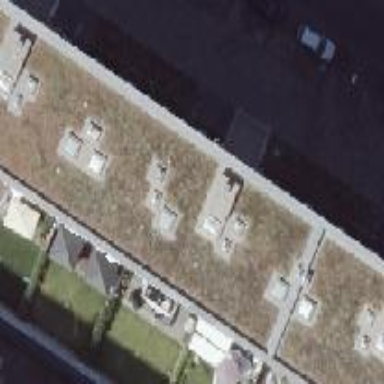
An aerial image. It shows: Part of building.